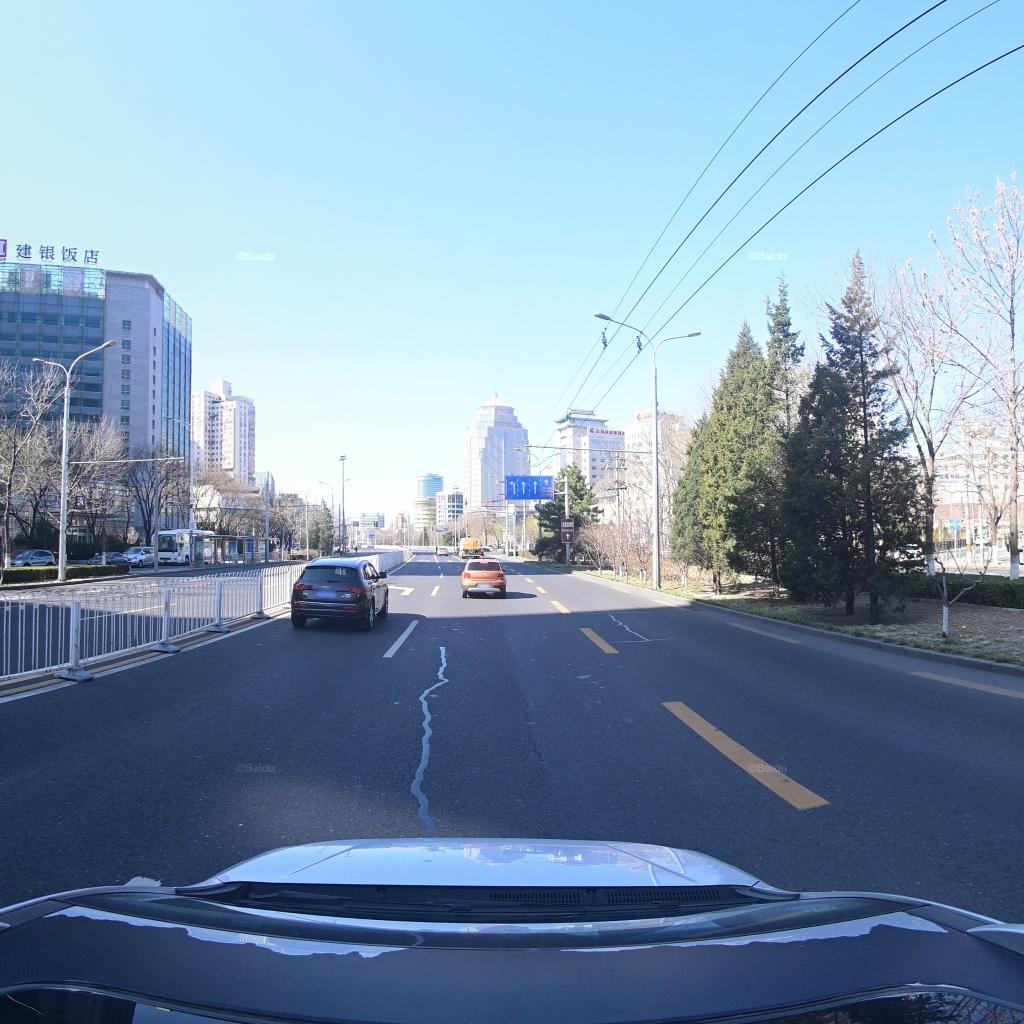
Region: Fengtai
Road damage annotations: transverse patch, longitudinal patch, longitudinal patch